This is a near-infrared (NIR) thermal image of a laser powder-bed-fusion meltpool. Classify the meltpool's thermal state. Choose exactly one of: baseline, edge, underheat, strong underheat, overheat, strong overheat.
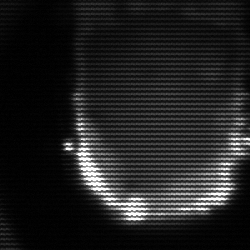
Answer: baseline